Question: Hi I've got a website up.
I'm a no0b but I learn fast and I learn as I go.
However in one of the pages...the footer has gone up too close to the header. I want the area between the header and the footer fixed. I've tried changing the height of the main content in css but it doesn't seem to work. The front main page is ok. It's the about me page I'm having difficulty with. I just want the space between the header and footer fixed regardless of what's between them.
I use:
'''
#site_content {
width: 950px;
overflow: hidden;
margin: 10px auto 0 auto;
padding: 10px;
}
'''

thanks for your help.
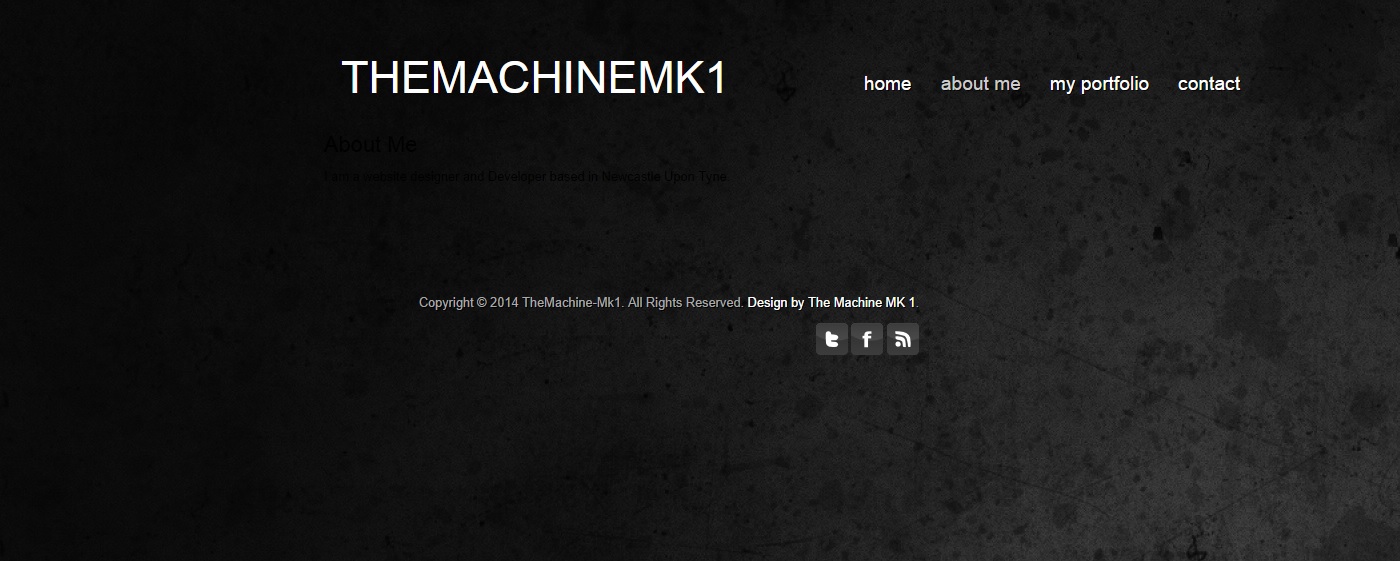
Answer: Hey just replace your footer code by the below code
'''
footer {
width: 100%; /* make width 100% changes done*/
font: normal 100% arial, sans-serif;
padding: 50px 20px 5px 0;
text-align: right;
background: transparent;
position: fixed; /*changes done*/
bottom: 0; /*changes done*/
top: auto; /*changes done*/
text-align: center; /*changes done*/
}
'''